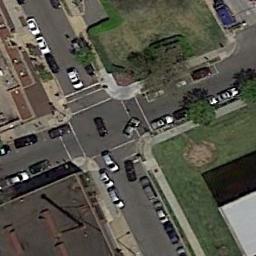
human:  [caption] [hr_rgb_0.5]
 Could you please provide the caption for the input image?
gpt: An intersection with dense traffic is between some buildings and green areas .

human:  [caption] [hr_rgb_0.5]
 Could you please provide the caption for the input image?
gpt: There are many cars at the intersection .

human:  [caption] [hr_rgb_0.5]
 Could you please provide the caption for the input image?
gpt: There are only a few cars at the intersection .

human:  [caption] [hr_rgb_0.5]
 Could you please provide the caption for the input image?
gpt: There are many moving and waiting vehicles on the road at the intersection, Many buildings and some trees around the intersection .

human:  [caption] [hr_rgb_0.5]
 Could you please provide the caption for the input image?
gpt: There are two green lawns beside the intersection .